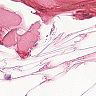
Metastatic tissue present: no